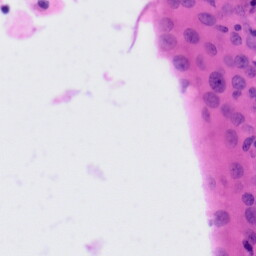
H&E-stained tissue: Tonsil